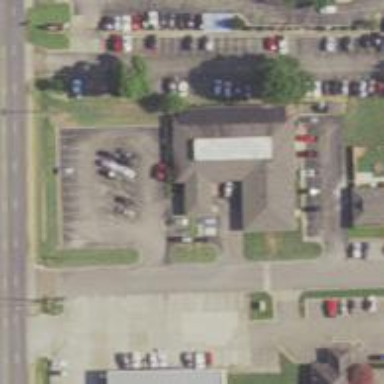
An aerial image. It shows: Healthcare clinic.